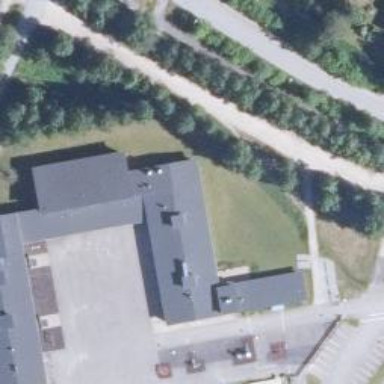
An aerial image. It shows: School building.